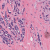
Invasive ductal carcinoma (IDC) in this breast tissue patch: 1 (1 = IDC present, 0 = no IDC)